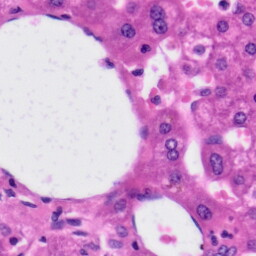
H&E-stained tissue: Liver